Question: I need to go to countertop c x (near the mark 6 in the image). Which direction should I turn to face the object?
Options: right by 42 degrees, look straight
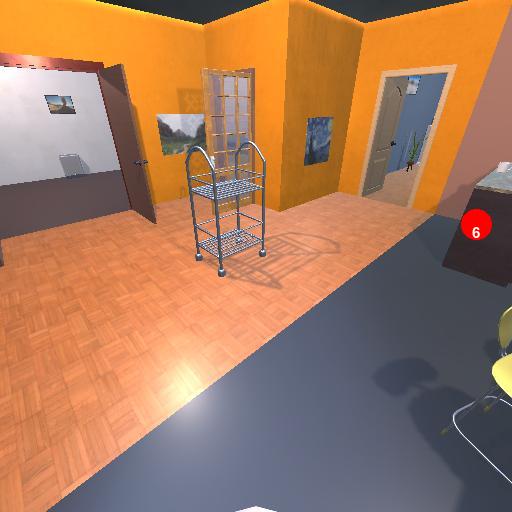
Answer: right by 42 degrees